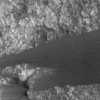
Label: not_dusty